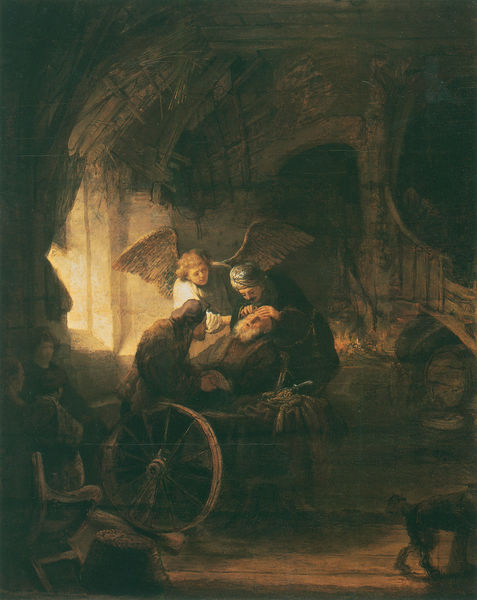
Titel: Der junge Tobias heilt seinen erblindeten Vater
Künstler: Harmensz van Rijn Rembrandt
Institution: Stuttgart, Staatsgalerie/ Bredius 502
Schlagwörter: dunkel, gemälde, mann, weiß, menschen, fenster, frau, licht, stroh, hund, rot, bart, rembrandt, tod, dunkelheit, engel, alter mann, rad, bett, fässer, sakral, todesengel, medizinische untersuchung, sterben